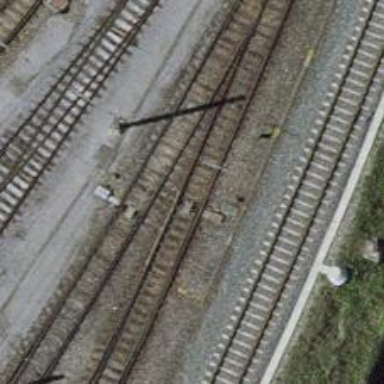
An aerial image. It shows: Railway switch.